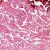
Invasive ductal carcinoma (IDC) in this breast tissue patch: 0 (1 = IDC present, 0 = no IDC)